Interaction volume radius: 5 \u00c5
Interaction volume height: 20 \u00c5
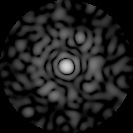
Disorder parameter: 0.8408